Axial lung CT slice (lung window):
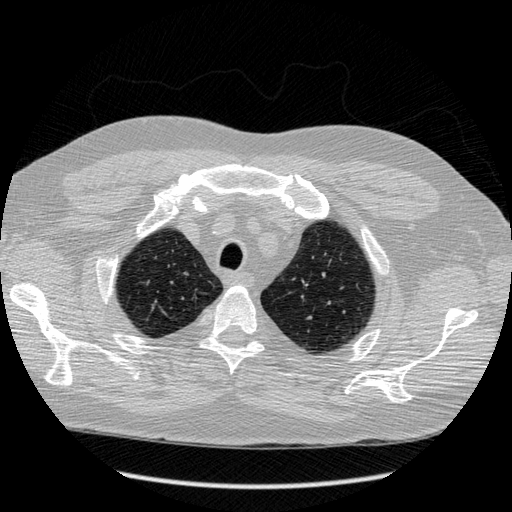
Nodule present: no